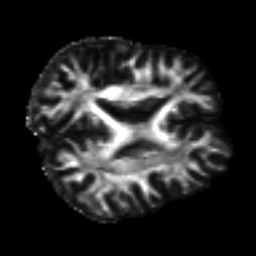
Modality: FA
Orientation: axial
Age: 38
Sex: female
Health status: ill
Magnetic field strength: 3 T
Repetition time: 9 s
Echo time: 0.093 s